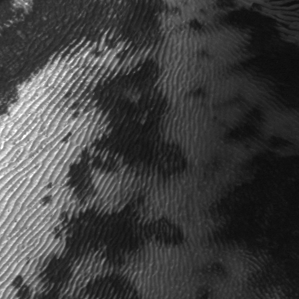
Label: frost